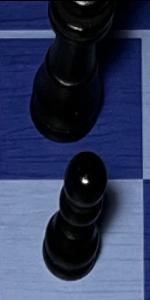
Label: Pawn_Black